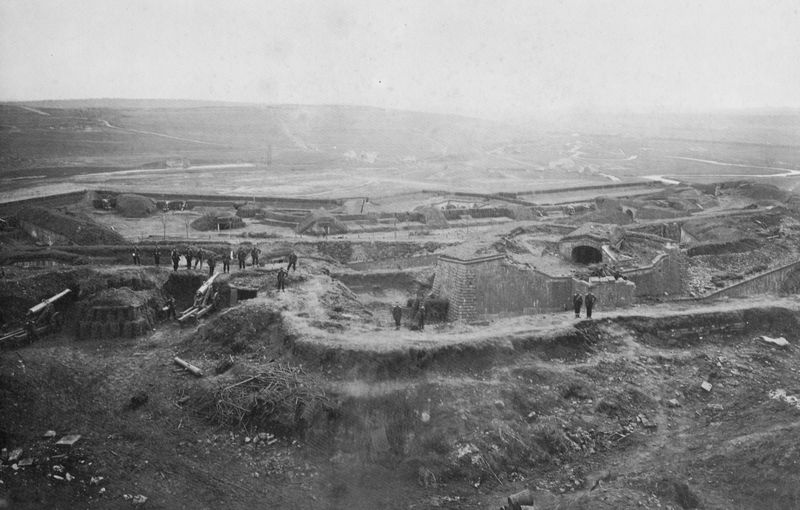
Titel: Eine von Deutschen besetze Festung in Metz nach der Übergabe durch General Bazaine
Künstler: Felice A. Beato
Standort: Frankreich
Institution: Privatsammlung
Schlagwörter: felsen, himmel, mann, weiß, landschaft, menschen, stadt, grau, licht, männer, schwarz, anlage, haus, weg, stein, steine, weit, erde, feld, felder, horizont, häuser, hügel, kalt, natur, weite, flach, hütte, wege, boden, arbeit, abhang, arbeiten, last, transport, berge, fels, gebirge, gipfel, mauer, dunst, nebel, fabrik, vogelperspektive, arbeiter, grube, industrie, fluß, gewalt, krieg, querformat, trümmer, soldaten, gris, homme, befestigung, foto, fotografie, photographie, straßen, eingang, village, kanone, ruine, offen, burg, wasserlauf, kälte, festung, schwarzweiss, blanc, noir, militär, waffen, staub, ruinen, armee, photo, gemäuer, maison, mauern, graben, torf, kanonen, eimer, fort, fotographie, platteau, tunnel, verwüstung, flüsse, montagne, pierre, pierres, bauwerk, lasten, archäologie, troja, brennerei, verteidigung, bagger, ausgrabung, steinbruch, abbau, vieux, stollen, unrat, mine, russe, erdreich, urgeschichte, grabung, frühgeschichte, gräben, flugaufnahme, guerre, hommes, archäologen, überbelichtet, ausgrabungsstätte, fouille, grabungsstätte, construction, egypte, minenarbeiter, aklt, archeologie, ausgrabubg, gräbung, schanzen, ruines, roche, roches, kumpel, tagebaumine, recherche, schwarzwei´, tranchées, decouverte, chercheur, gallois, début siecle, phoot, noir&blanc, archeologue, archelogue